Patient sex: F
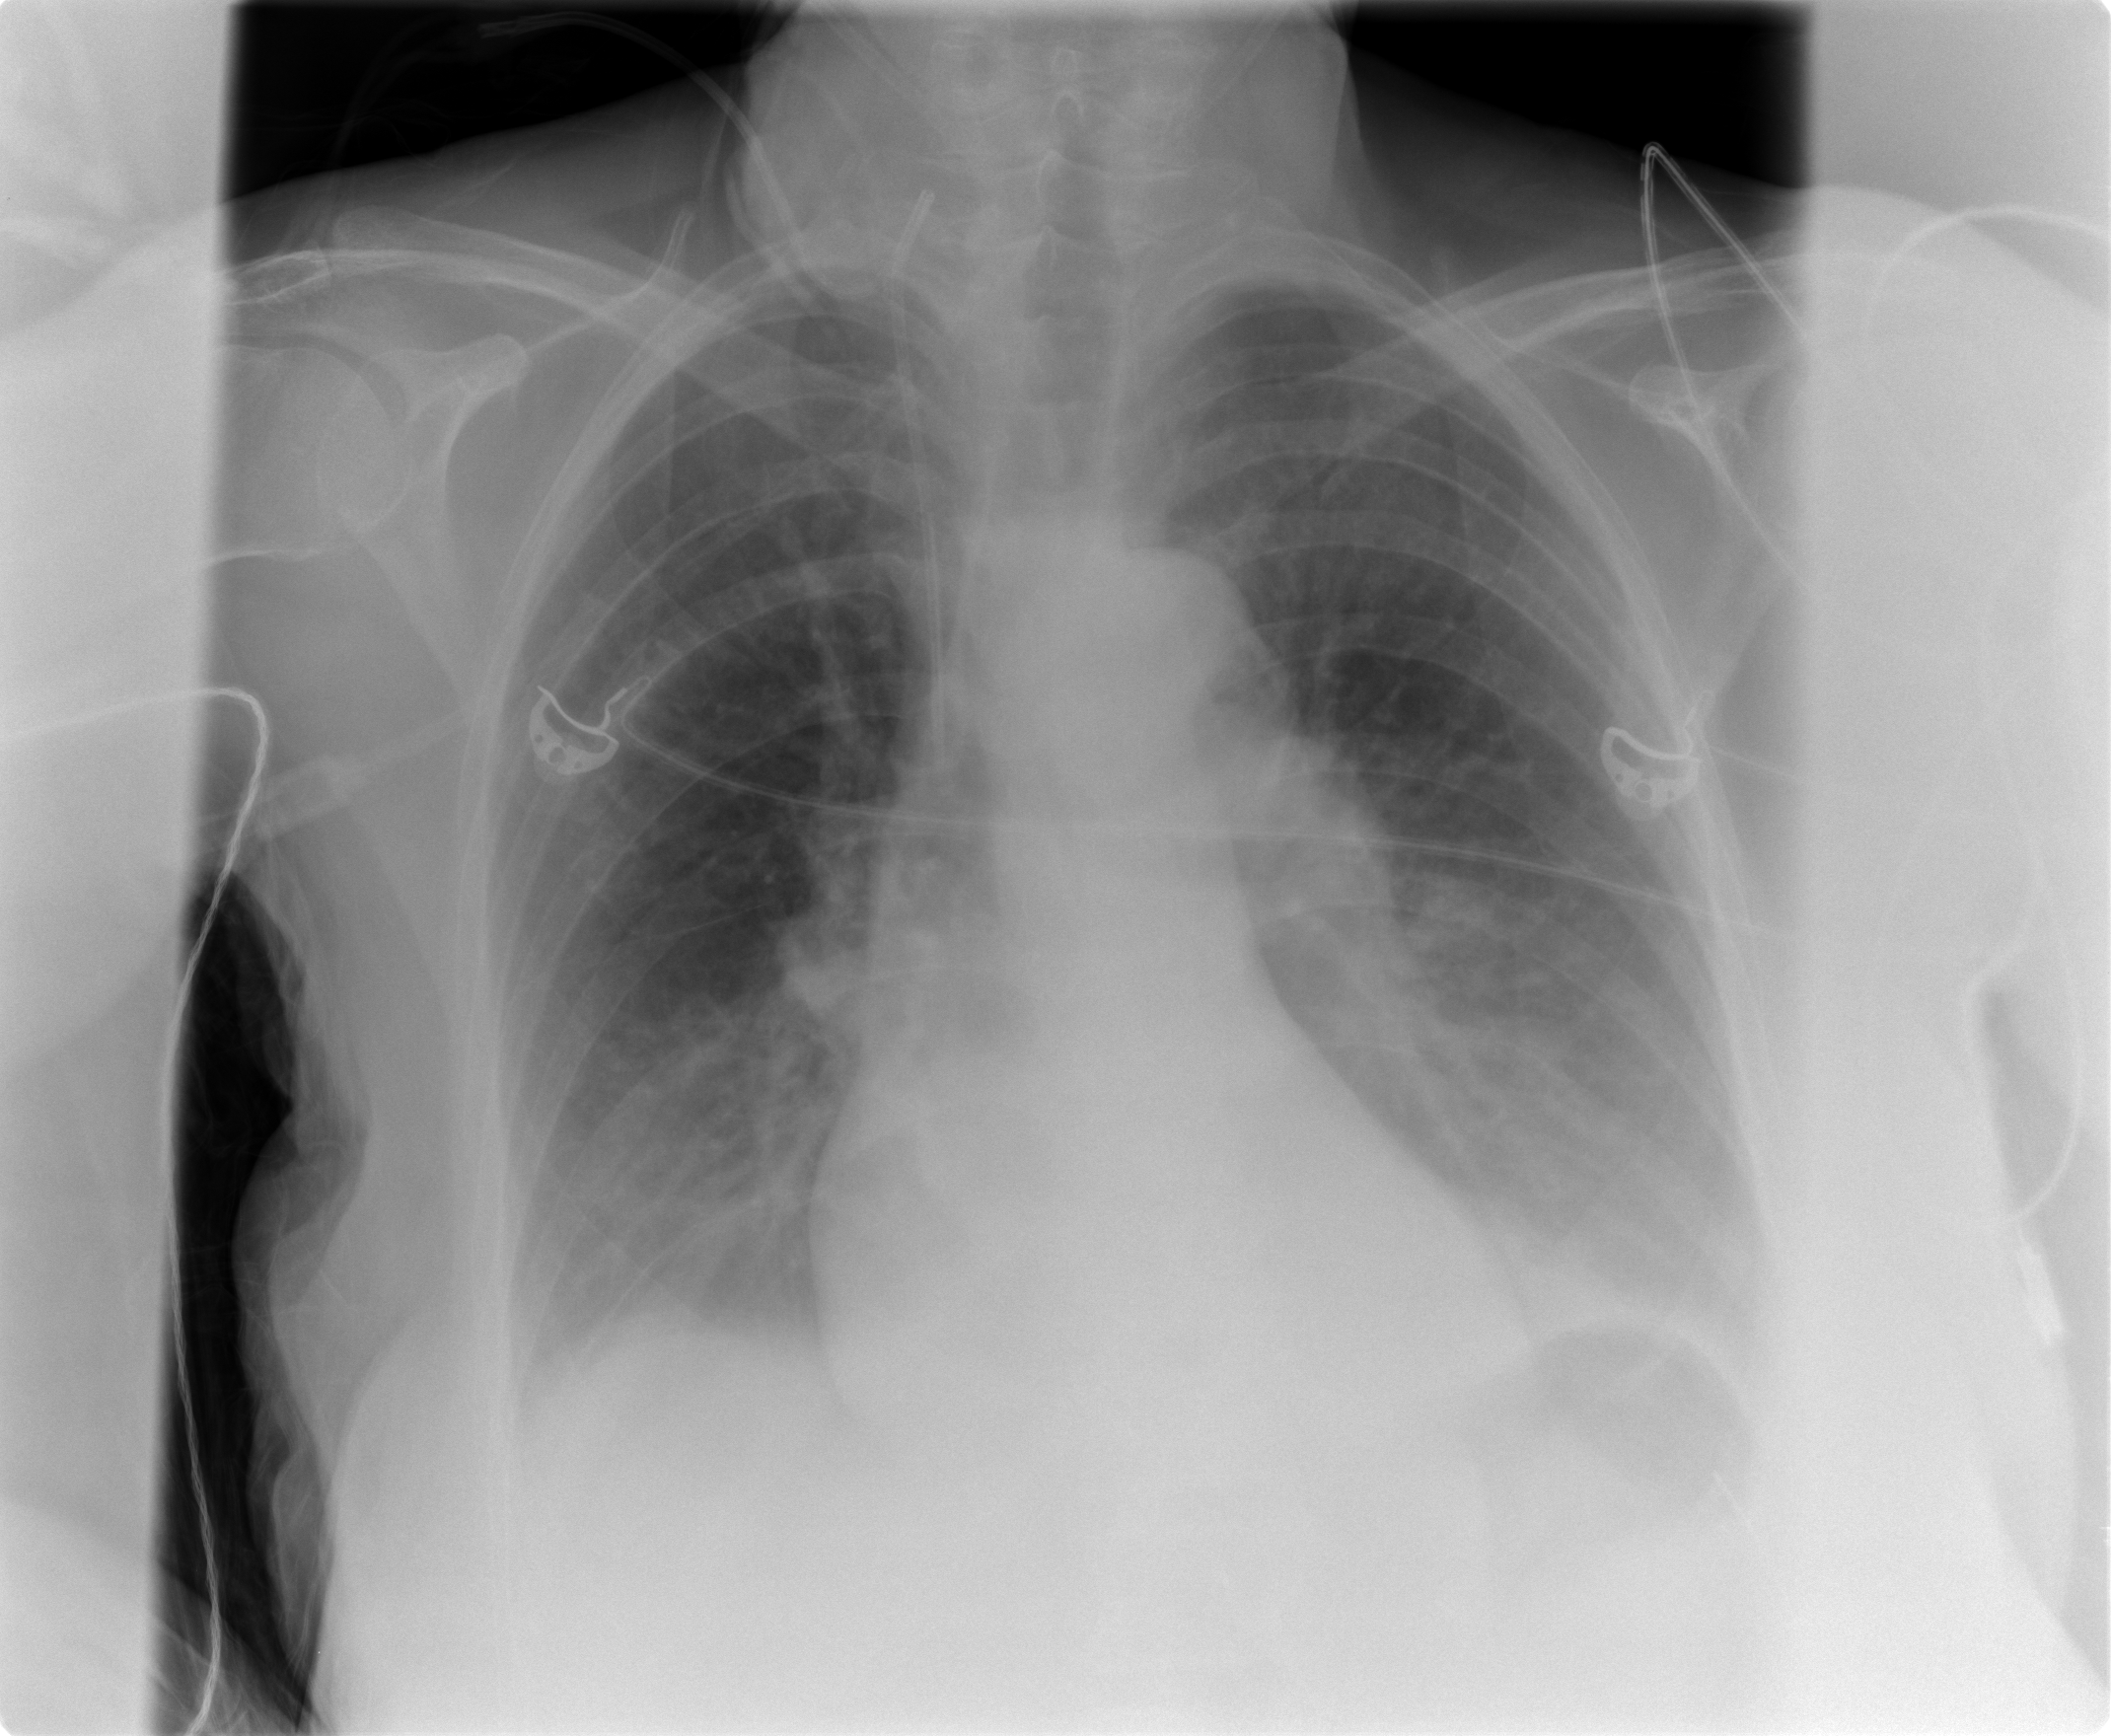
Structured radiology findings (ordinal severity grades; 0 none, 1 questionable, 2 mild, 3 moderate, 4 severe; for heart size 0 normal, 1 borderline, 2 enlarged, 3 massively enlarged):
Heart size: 0
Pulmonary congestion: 2
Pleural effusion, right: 0
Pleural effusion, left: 2
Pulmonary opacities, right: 0
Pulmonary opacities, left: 0
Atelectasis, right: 0
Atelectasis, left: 0